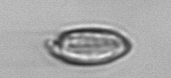
Label: Katodinium_or_Torodinium